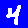
Digit: 4